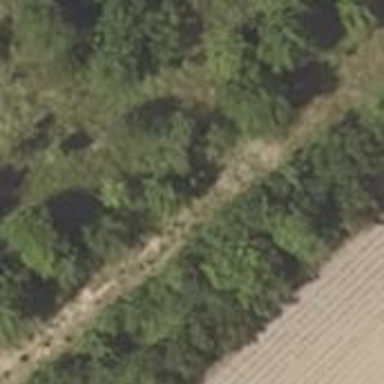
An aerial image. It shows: Abandoned railway.